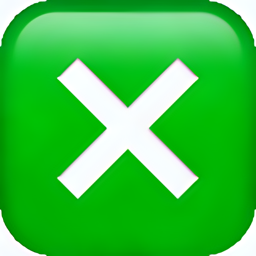
Name: negative squared cross mark
Emoji: ❎
Group: Symbols
Sub-group: other-symbol